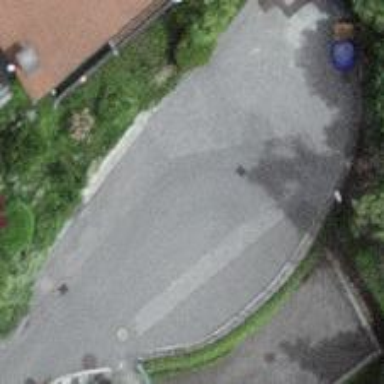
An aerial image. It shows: Oval-shaped turning circle on the road.